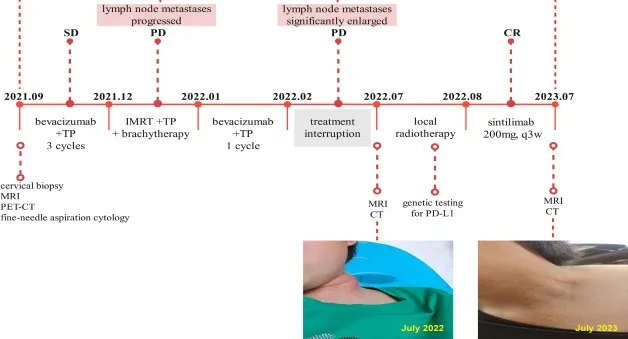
Complete timeline for treatment regimens, disease status, treatment response, and representative images of lymph node metastases for patient 1.
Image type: chart (chart)